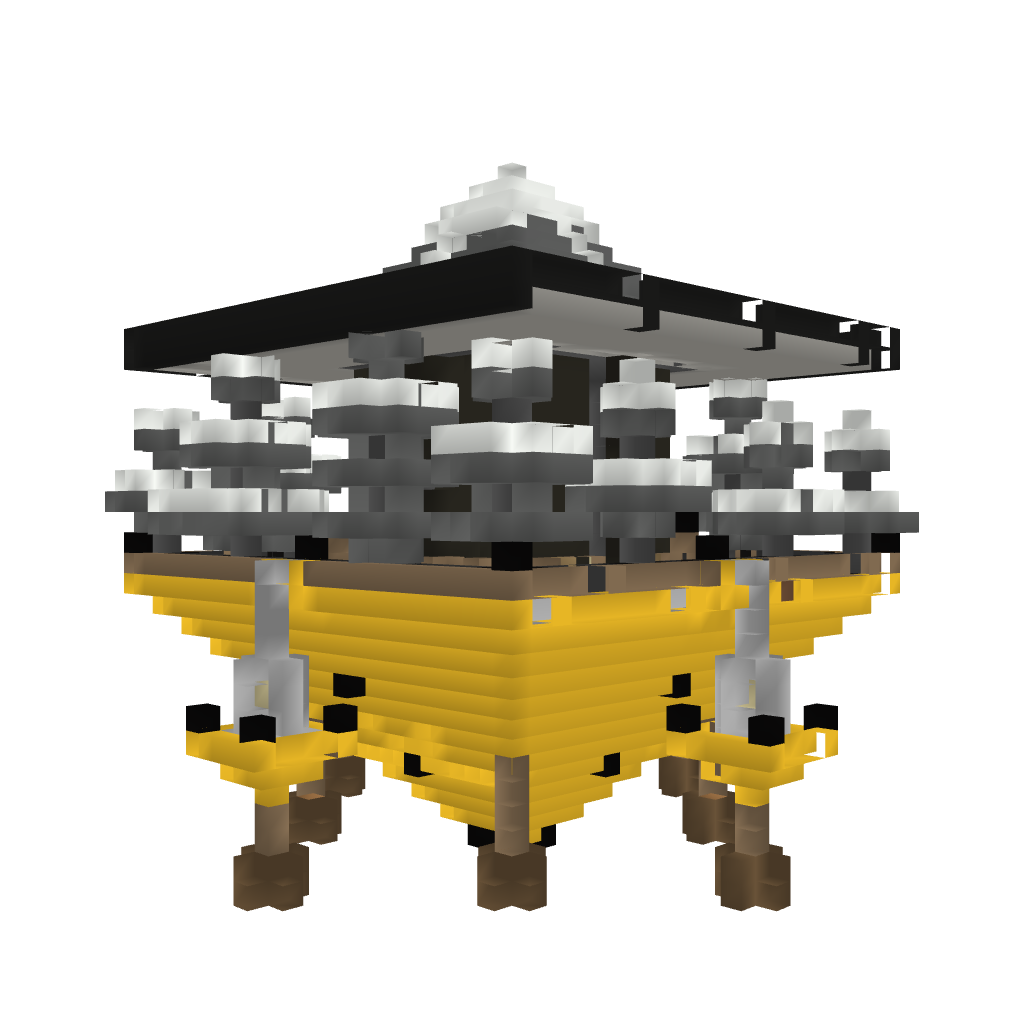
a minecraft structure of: Inverted Pyramid Nature Shrine